Interaction volume radius: 10 \u00c5
Interaction volume height: 10 \u00c5
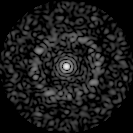
Disorder parameter: 0.8631